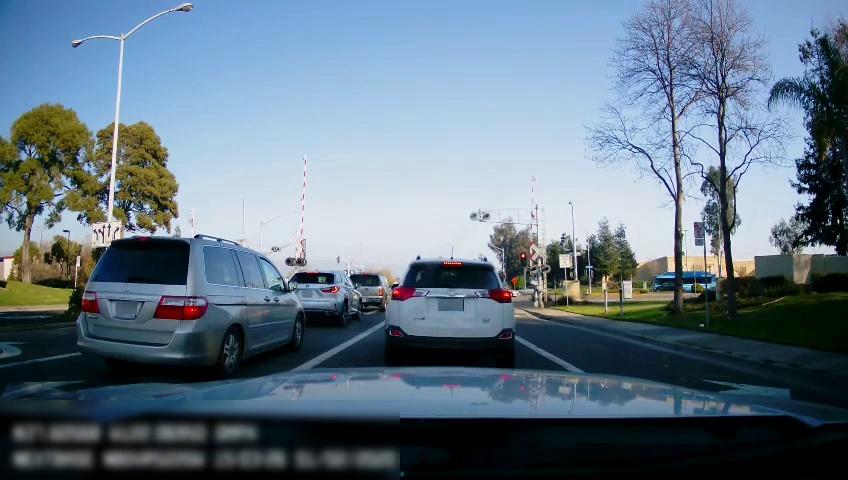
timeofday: Day
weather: Sunny
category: Drivable Space
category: Drivable Space
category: Vehicles | Car
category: Drivable Space
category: Vehicles | Bus
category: Vehicles | SUV
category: Vehicles | SUV
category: Vehicles | Van
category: Vehicles | SUV
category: Lanes | Alternate Lane
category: Lanes | Current Lane
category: Lanes | Current Lane
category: Traffic | Signs
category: Traffic | Lights
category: Traffic | Lights
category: Traffic | Lights
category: Traffic | Signs
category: Traffic | Lights
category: Traffic | Signs
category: Traffic | Lights
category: Traffic | Signs
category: Traffic | Signs